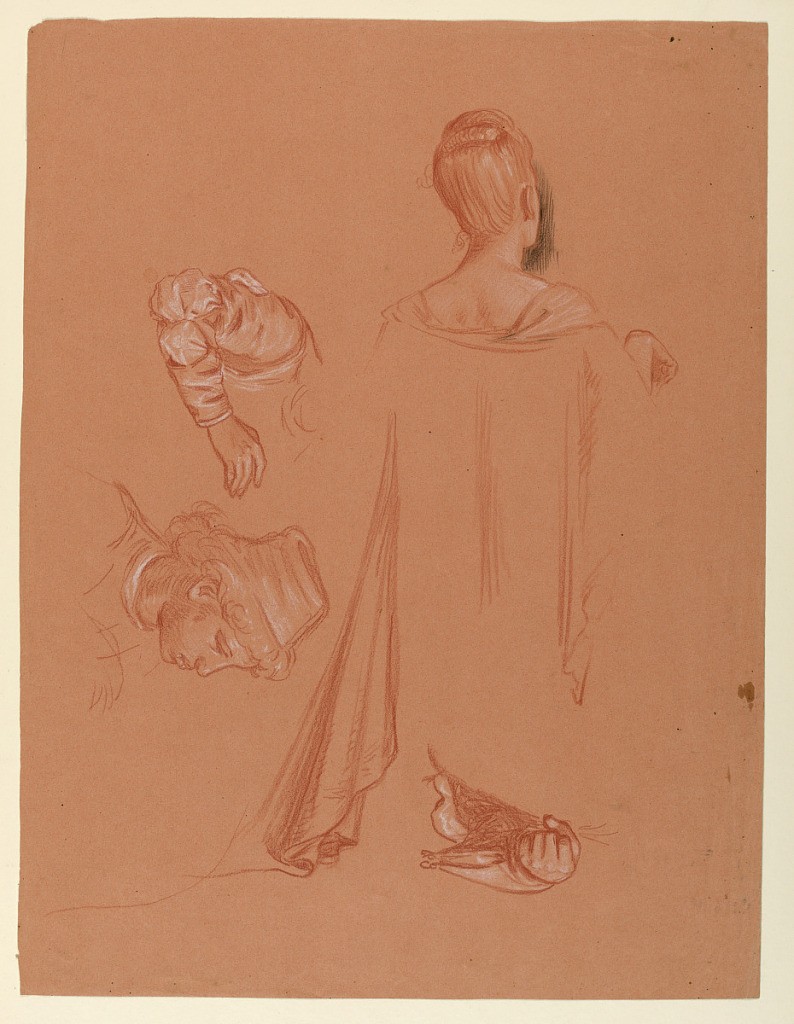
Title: Study for "Wedding Procession"
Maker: Elihu Vedder, American, 1836 – 1923
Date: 1872–1875
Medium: Pastel crayon on paper
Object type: Drawing
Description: Figure and drapery details: above, left, sleeve and hand; right, head and shoulders of woman seen from the back; below, left, head of a young man; right, drapery, clenched fist.